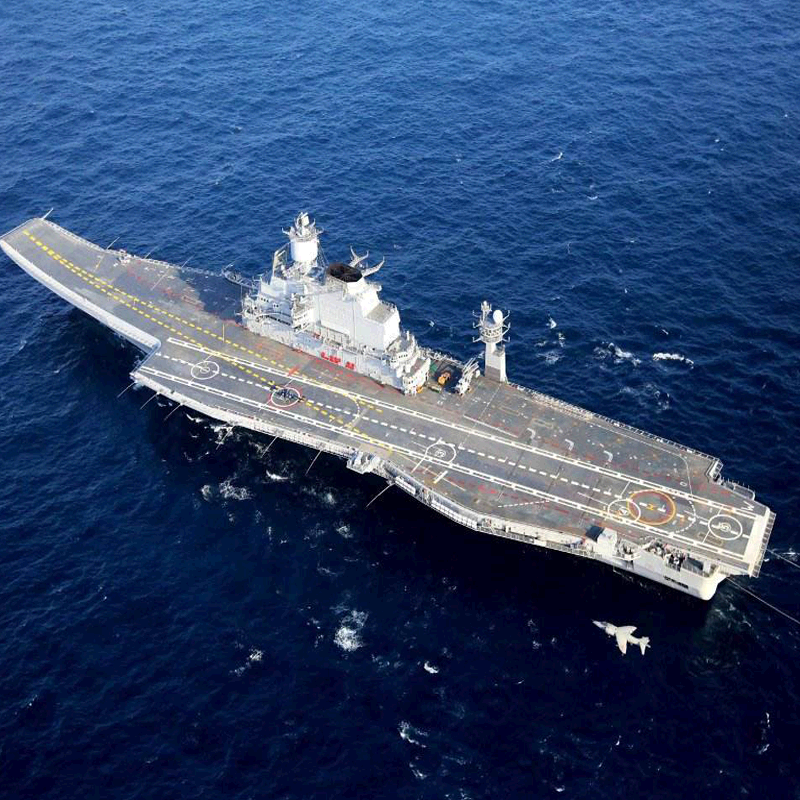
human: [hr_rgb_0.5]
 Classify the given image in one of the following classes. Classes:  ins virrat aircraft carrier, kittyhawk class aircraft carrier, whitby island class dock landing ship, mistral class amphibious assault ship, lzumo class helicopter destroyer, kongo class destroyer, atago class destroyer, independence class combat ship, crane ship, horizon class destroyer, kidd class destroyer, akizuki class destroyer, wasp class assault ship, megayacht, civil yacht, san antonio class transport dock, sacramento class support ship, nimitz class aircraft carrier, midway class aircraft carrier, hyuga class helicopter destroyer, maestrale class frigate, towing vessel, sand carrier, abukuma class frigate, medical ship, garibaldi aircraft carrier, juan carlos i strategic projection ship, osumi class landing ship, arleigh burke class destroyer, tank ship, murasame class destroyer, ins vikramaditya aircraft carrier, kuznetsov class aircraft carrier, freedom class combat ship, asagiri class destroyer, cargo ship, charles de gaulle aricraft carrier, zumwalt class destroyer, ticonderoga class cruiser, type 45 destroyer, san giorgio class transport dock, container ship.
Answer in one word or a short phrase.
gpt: INS Vikramaditya aircraft carrier